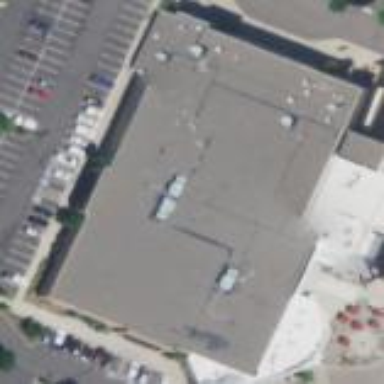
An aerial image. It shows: Building.